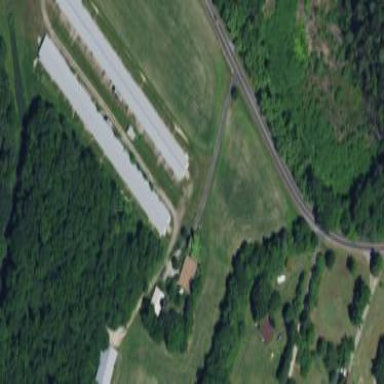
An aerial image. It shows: Farm auxiliary building.